I will show an image sequence of human cooking. I have annotated the images with numbered circles. Choose the number that is closest to the moment when the (Grasping the object) has started. You are a five-time world champion in this game. Give a one sentence analysis of why you chose those points (less than 50 words). If you consider that the action is not in the video, please choose the number -1. Provide your answer at the end in a json file of this format: {"points": []}
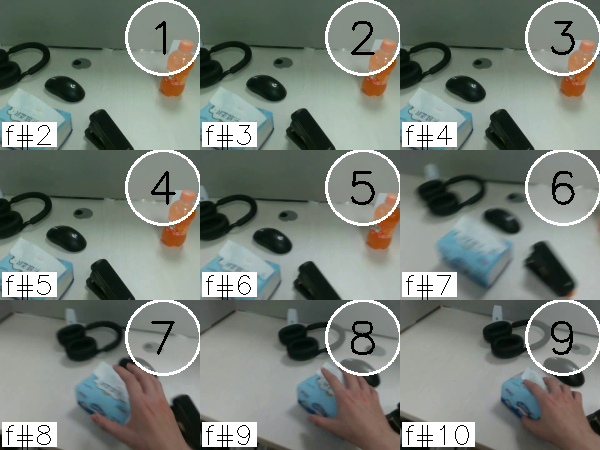
Frame 9 shows the clearest moment of hand-object contact.
{"points": [9]}